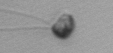
Label: flagellate